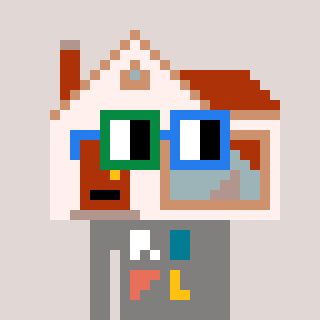
a pixel art character with square green and blue glasses, a house-shaped head and a bluegrey-colored body on a warm background